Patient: sex M, age 76
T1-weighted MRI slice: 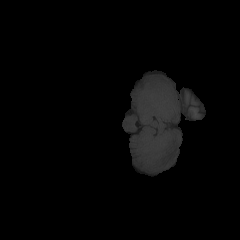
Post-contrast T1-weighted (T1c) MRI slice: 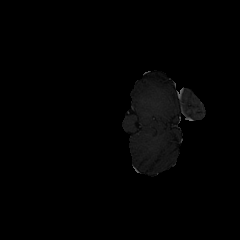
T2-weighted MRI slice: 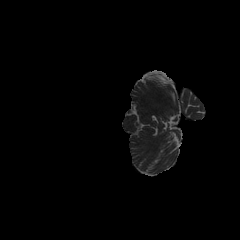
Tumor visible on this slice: no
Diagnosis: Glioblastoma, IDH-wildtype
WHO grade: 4